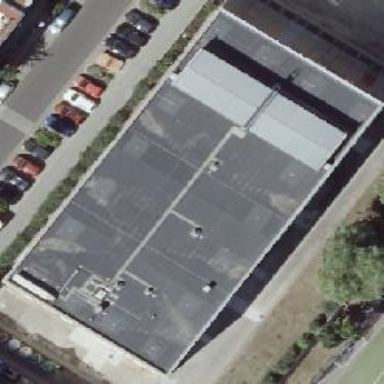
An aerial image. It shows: Commercial building.